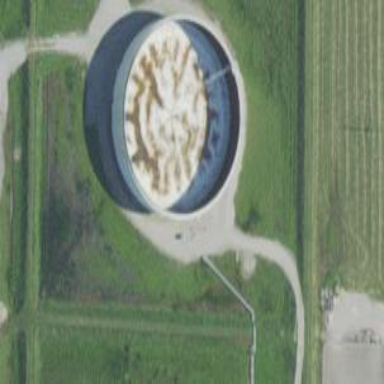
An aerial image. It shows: Storage tank building.